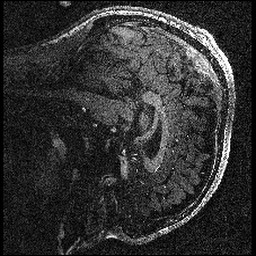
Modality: T1w
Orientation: sagittal
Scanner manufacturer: siemens
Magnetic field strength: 6.98 T
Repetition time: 3.58 s
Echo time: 0.00241 s